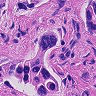
Metastatic tissue present: yes